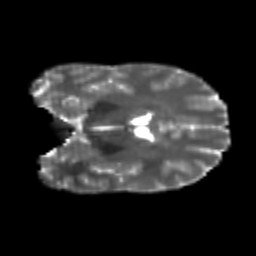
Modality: T2w
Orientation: coronal
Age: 23
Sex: male
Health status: healthy
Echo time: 0.074 s